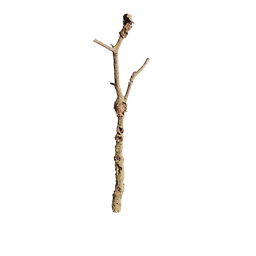
Label: nature